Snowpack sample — Rabbit Ears Pass, Jackson County, Colorado, USA (12/17/25, 1:08 PM MST)
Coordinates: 40.387, -106.625
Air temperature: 34 °F
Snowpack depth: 46 cm
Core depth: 40 cm
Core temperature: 28.4 °F
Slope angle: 6°, slope face: 165°
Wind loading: medium
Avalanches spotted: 0
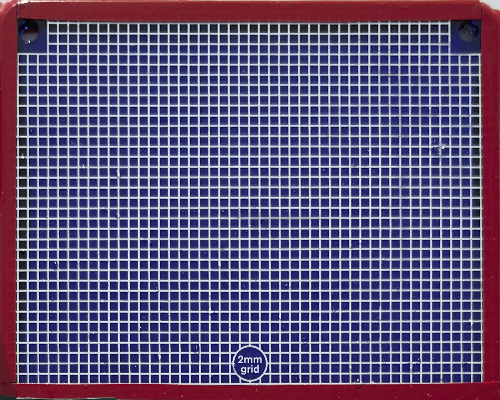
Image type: profile
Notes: No avalanches spotted nearby, although collected in a meadowy area with minimal risk on this face of the pass.